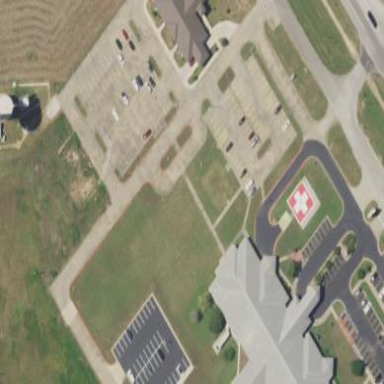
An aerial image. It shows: Hospital providing healthcare services.